Field crop: tomato
Growth stage: 2
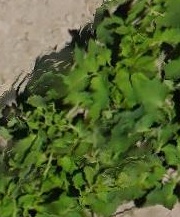
Species: tomato